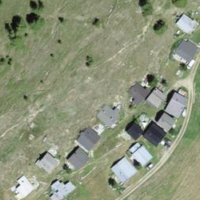
EUNIS habitat code: 26
Species observed at this site:
Eryngium alpinum